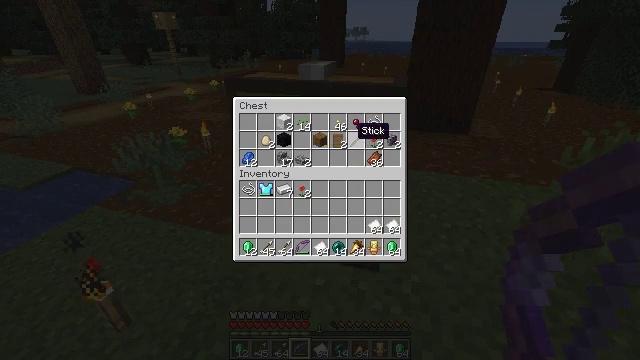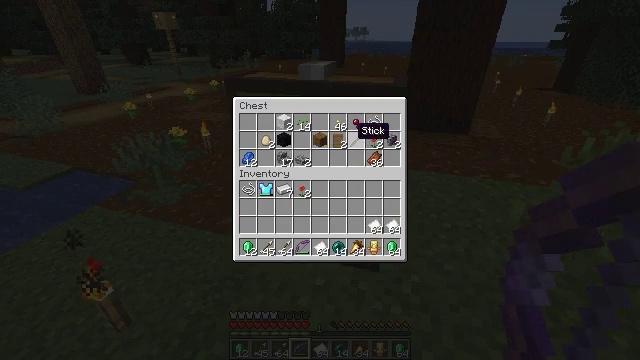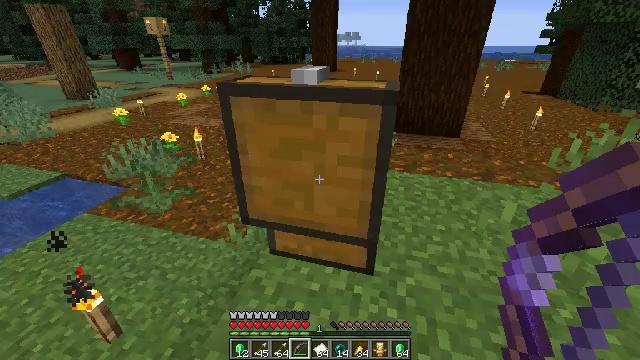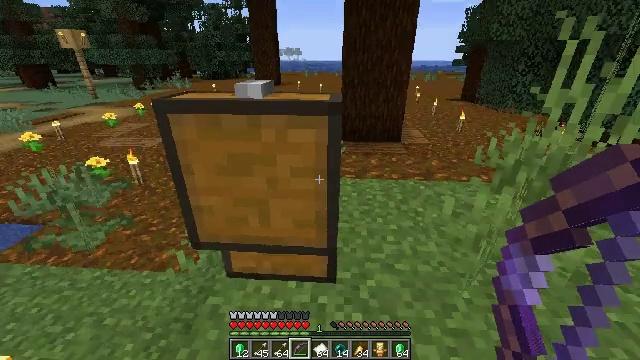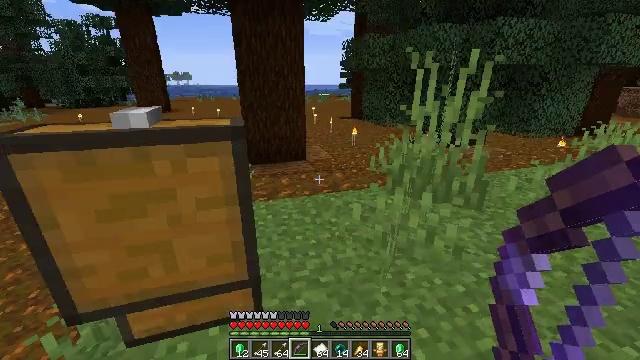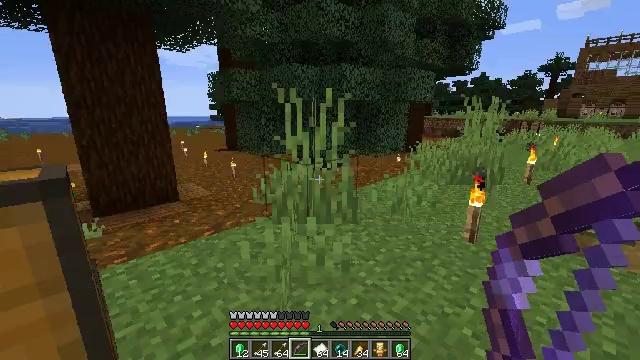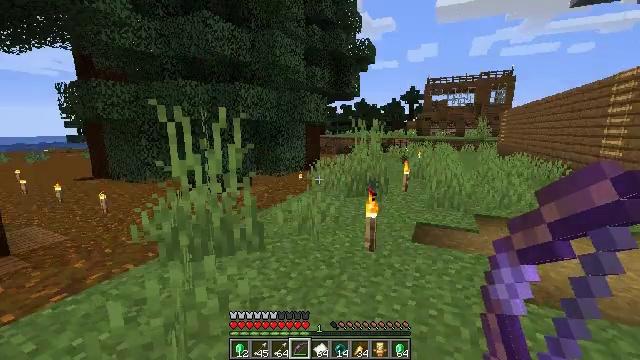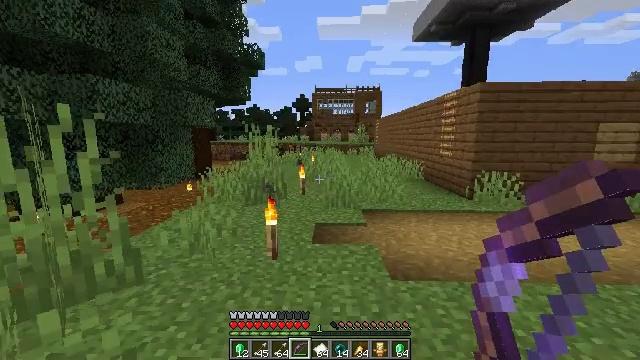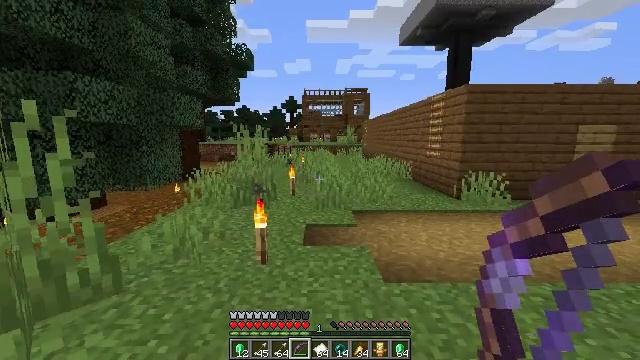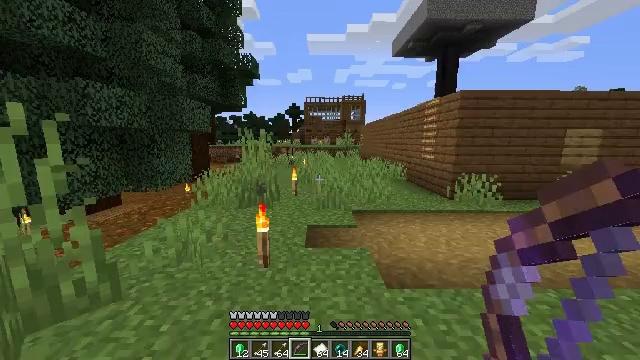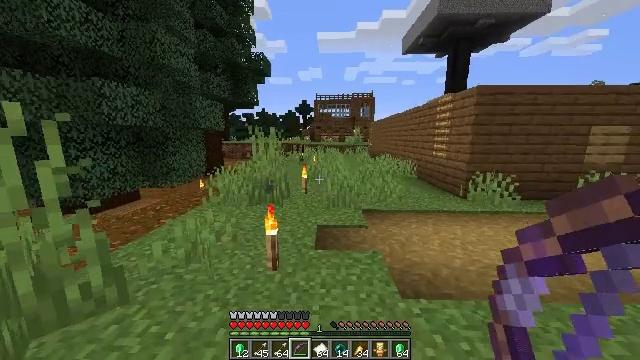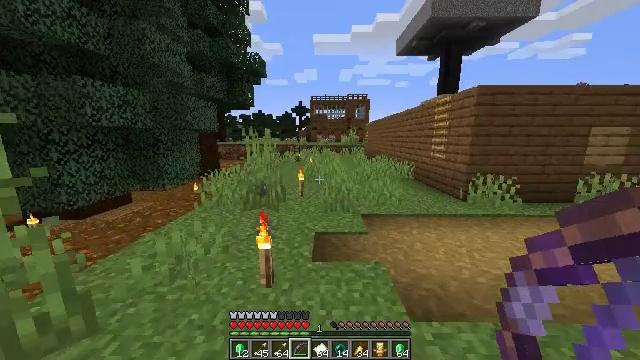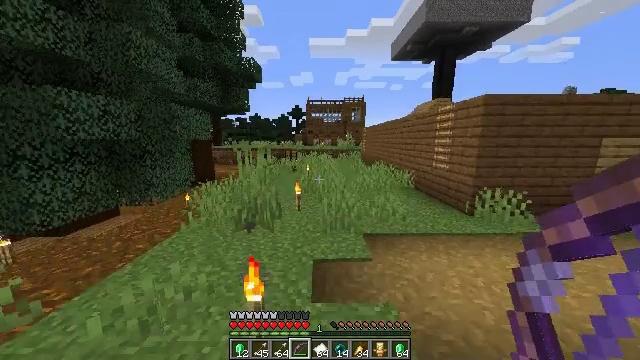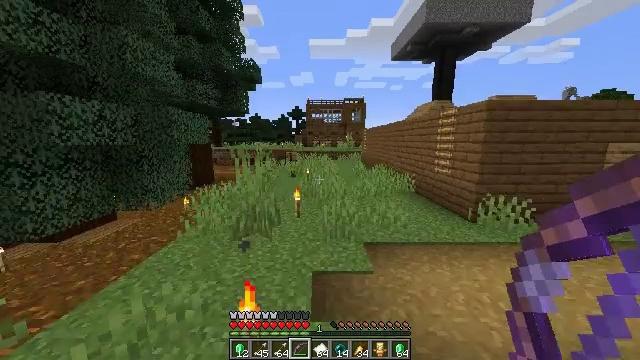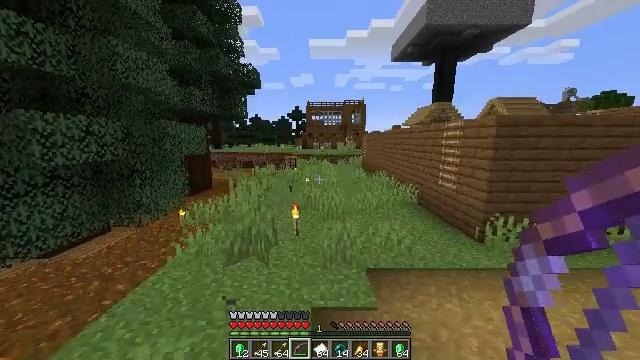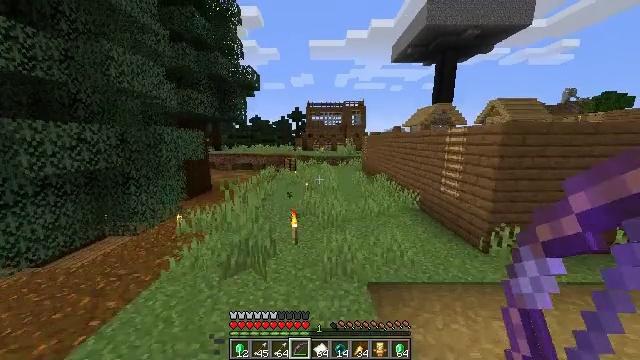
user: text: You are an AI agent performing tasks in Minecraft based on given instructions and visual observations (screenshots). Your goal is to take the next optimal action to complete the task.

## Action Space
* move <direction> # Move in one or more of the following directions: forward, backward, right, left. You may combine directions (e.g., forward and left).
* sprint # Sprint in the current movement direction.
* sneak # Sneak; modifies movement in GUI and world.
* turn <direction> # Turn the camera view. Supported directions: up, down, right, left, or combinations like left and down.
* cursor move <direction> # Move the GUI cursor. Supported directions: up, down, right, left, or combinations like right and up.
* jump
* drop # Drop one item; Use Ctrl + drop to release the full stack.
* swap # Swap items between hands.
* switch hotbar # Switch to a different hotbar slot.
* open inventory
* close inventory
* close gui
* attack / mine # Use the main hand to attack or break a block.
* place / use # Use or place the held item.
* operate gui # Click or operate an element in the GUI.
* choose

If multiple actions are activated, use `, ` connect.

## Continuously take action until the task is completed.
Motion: motion action
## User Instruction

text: Crafting a shulker box will help with your storage needs.
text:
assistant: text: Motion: no_op
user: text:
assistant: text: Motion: cursor move right, close inventory
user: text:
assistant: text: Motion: turn right and up, close inventory
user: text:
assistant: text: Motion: turn right and up, close inventory
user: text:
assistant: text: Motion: move forward, turn right and up
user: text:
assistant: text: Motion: move forward, turn right and up
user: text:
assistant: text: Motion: move forward, sprint, turn right and up
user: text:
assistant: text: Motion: move forward, sprint, turn right
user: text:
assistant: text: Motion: move forward, sprint
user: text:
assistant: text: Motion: move forward, sprint, turn left and down
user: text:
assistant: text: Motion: move forward, sprint, turn right
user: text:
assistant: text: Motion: move forward, sprint, jump
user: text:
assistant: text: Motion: move forward, sprint, jump
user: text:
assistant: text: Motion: move forward, sprint, jump
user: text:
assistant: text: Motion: move forward, sprint, jump
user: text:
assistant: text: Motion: move forward, sprint, jump
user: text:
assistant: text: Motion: move forward, sprint, jump
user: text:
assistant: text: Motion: move forward, sprint
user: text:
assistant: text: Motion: move forward, sprint
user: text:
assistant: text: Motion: move forward, sprint, jump
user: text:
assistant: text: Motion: move forward, sprint, jump
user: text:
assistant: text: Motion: move forward, sprint, jump
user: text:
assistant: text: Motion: move forward, sprint, jump
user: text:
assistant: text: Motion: move forward, sprint, jump
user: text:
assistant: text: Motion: move forward, sprint, jump
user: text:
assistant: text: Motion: move forward, sprint, jump
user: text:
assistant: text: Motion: move forward, sprint, jump
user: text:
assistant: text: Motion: move forward, sprint, jump
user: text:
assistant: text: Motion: move forward, sprint, jump
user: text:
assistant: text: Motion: move forward, sprint, jump